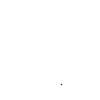
Particle: proton